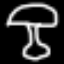
Label: mushroom